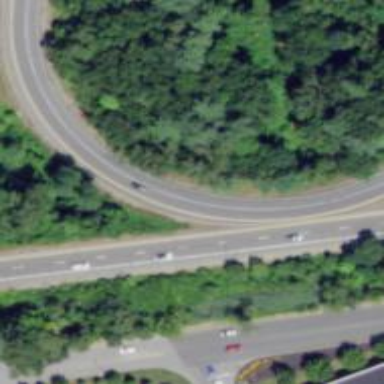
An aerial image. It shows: Asphalt motorway link.